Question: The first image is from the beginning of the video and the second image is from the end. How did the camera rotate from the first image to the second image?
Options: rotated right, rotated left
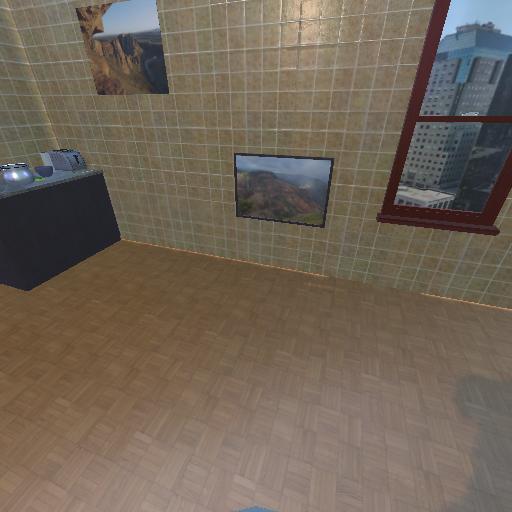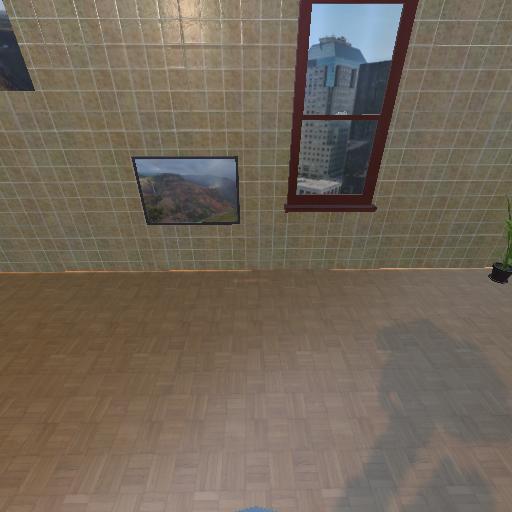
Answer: rotated right